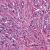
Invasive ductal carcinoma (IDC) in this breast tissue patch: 1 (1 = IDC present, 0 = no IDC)